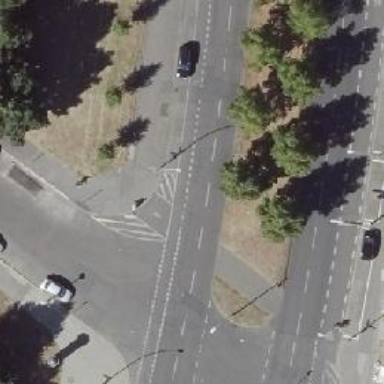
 featuring dual carriageway. The sidewalk on the right and cycleway on the right also have asphalt surfaces."